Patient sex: M
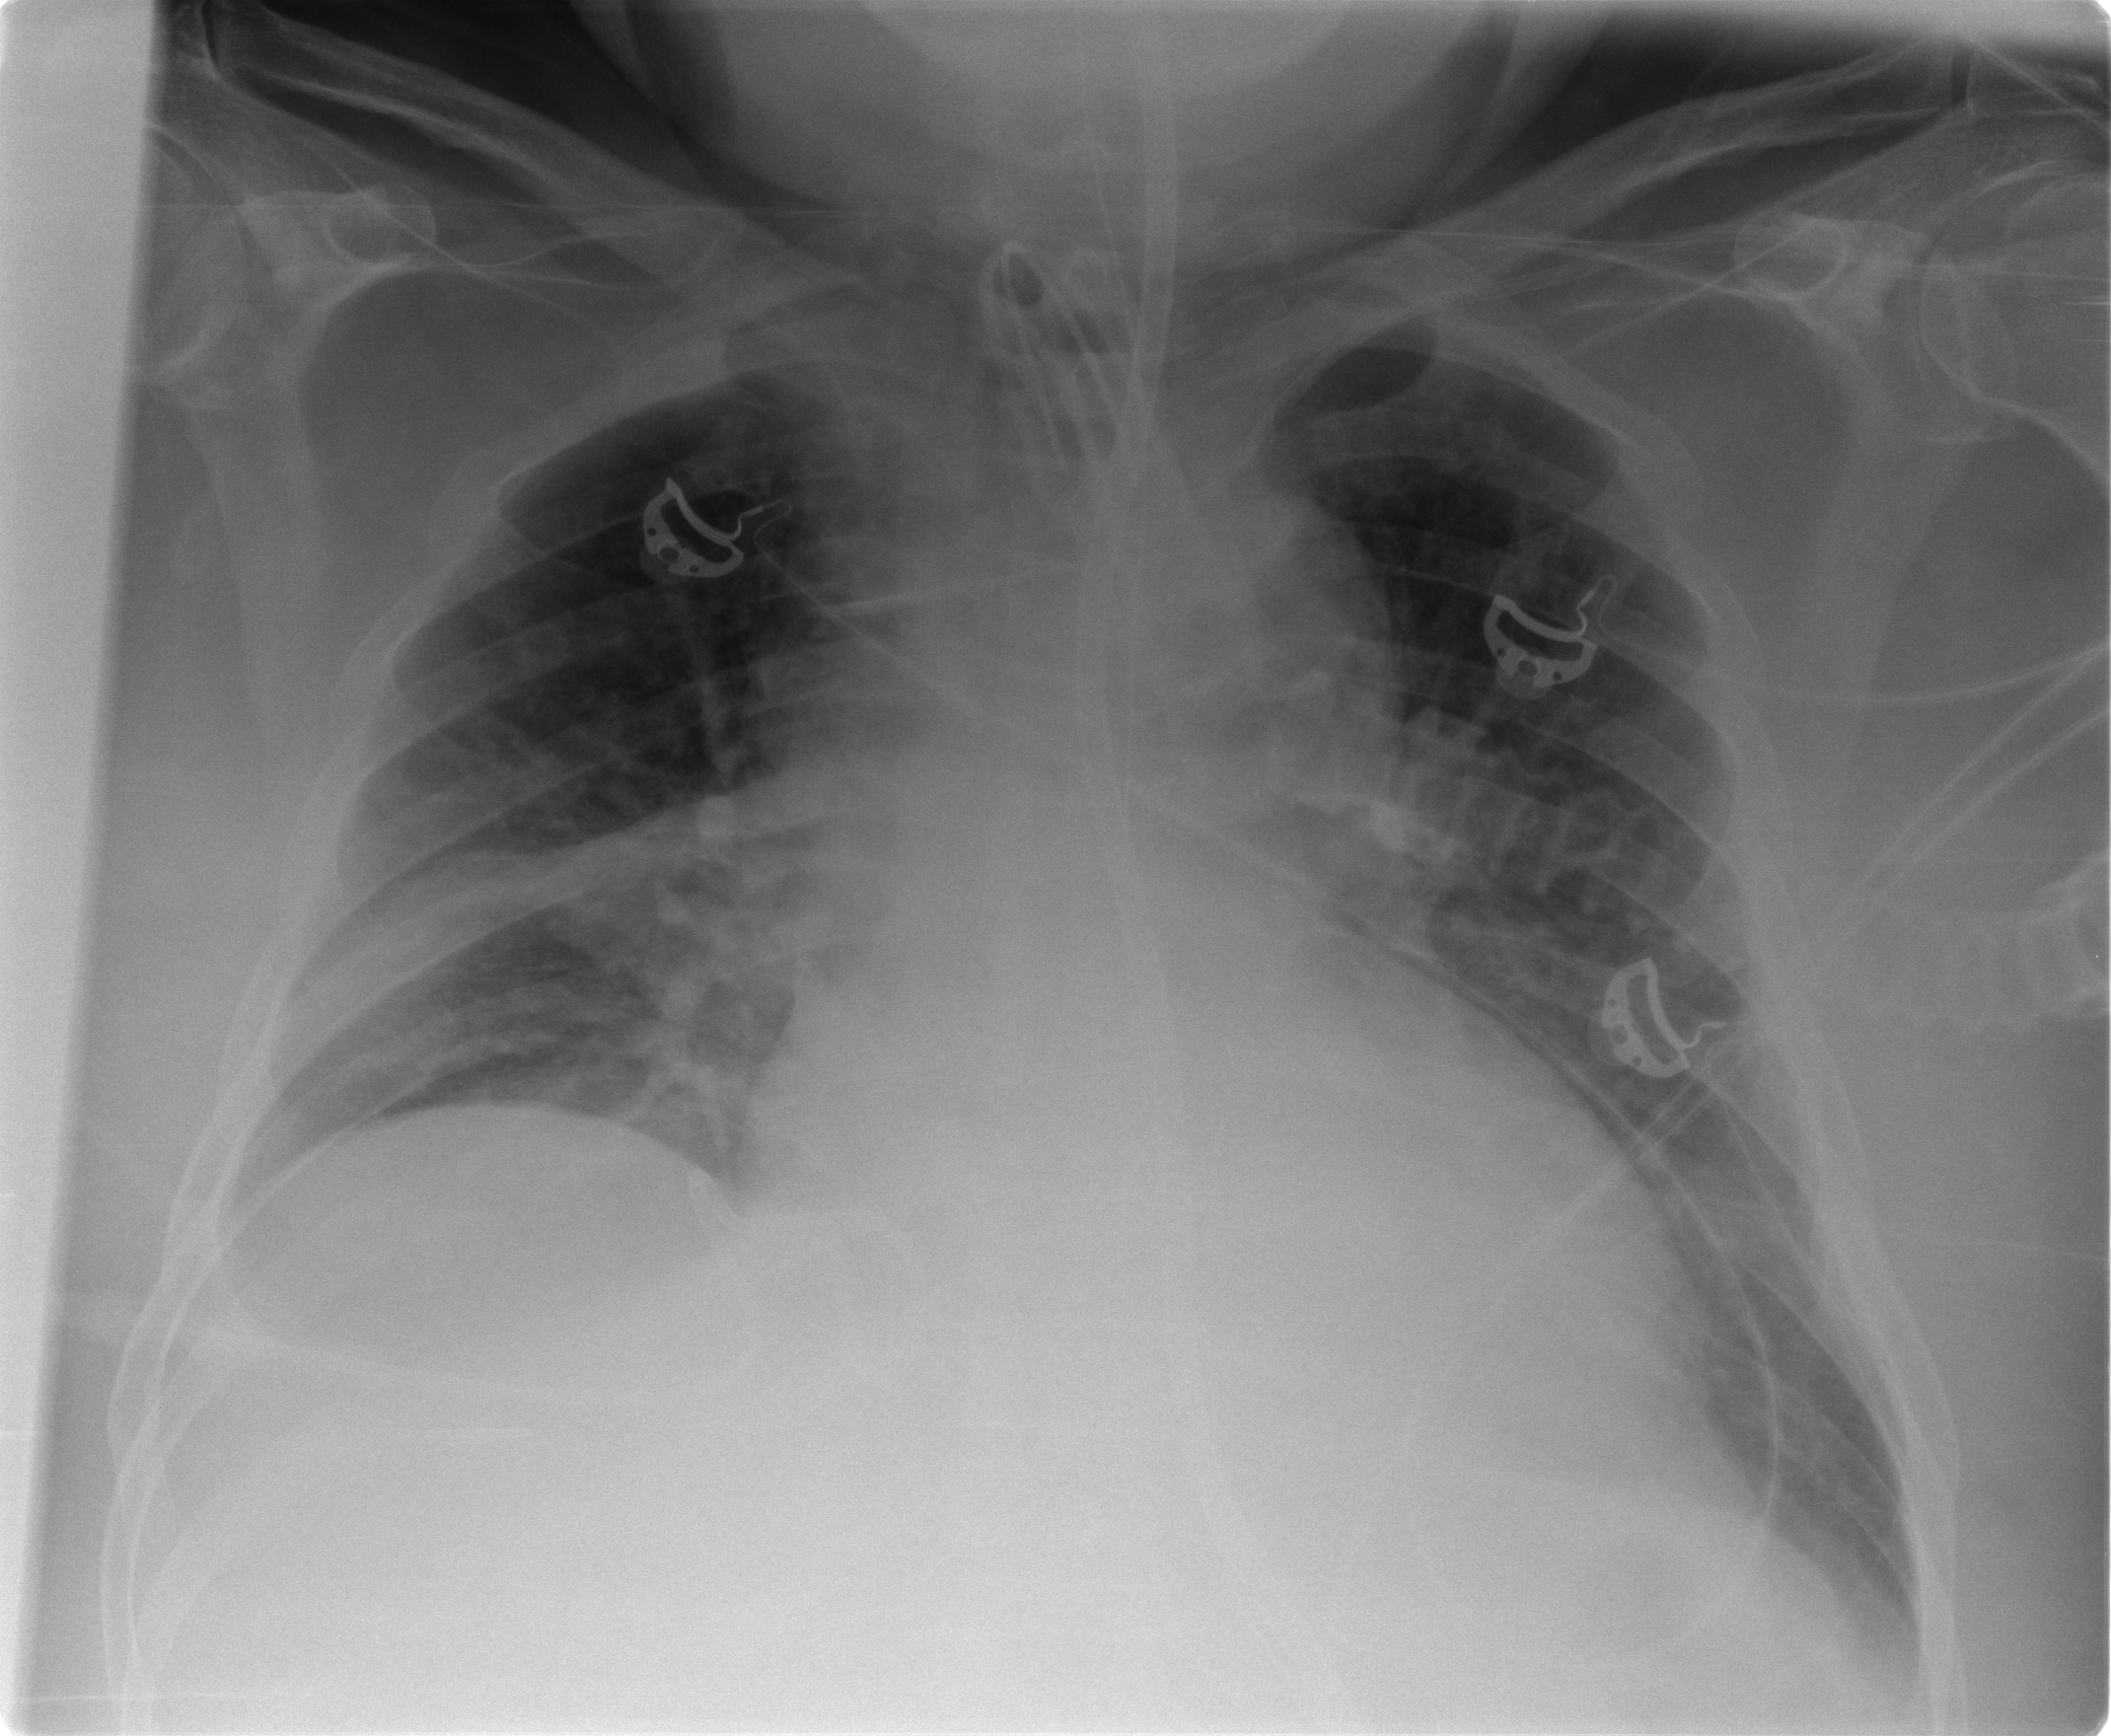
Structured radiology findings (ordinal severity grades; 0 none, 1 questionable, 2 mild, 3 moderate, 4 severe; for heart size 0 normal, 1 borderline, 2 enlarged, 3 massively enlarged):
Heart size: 2
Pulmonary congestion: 1
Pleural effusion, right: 0
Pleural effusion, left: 0
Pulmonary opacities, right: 1
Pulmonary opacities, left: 0
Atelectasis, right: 2
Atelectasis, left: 2